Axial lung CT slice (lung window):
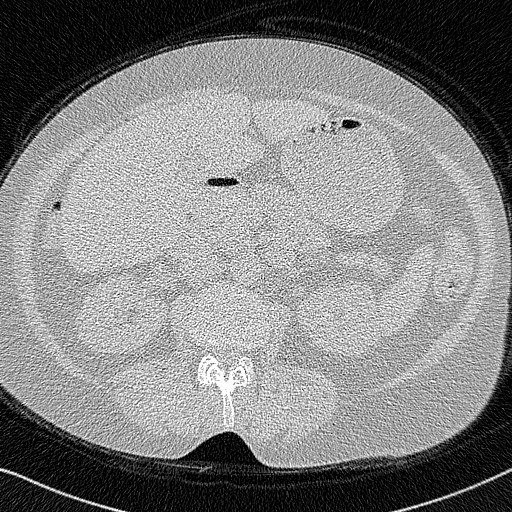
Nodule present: no